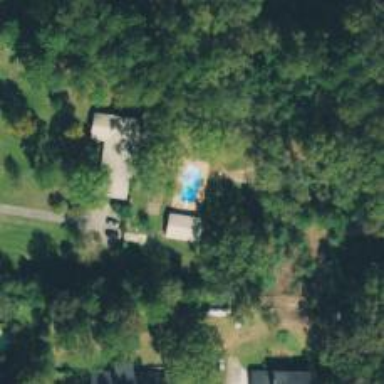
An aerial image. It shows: Swimming pool located in leisure land.